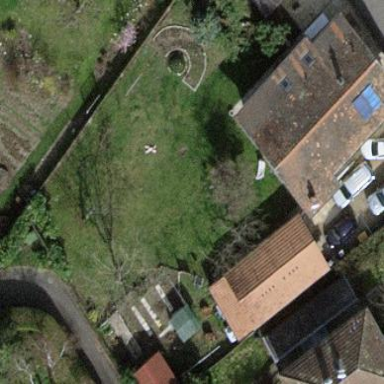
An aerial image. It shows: Garden enclosed by fence.